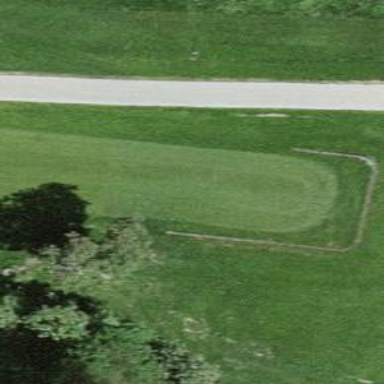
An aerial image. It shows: Grass area designated as golf tee.